Question: What is the fourth app icon in the list?
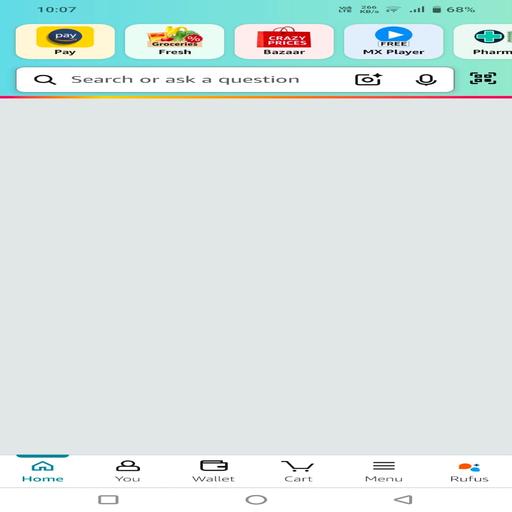
Answer: MX Player